Question: I'm working on a page in html. I was able to include an image in a box but I don't know why it is not visible. Should I have to include it somewhere? It is in the directory with all the others images of the project. Here is the view in my page
And here is my code:
HTML
'''
<div id="LibraryContent"style="text-align:center;">
<div id="adbox">
<img src="../images/thriller.jpg" align="left" style="width:100px;height:100px" />
</div>
<section class="container">
<nav>
<style>
div {
height: 650px;
width: 850px;
padding: 3px;
border: 3px solid;
vertical-align: middle;
}
</style>
</nav>
</section>
</div>
'''
CSS:
'''
#LibraryContent {
background: transparent;
vertical-align: top;
display: table-cell;
padding: 8px 0 0;
position: fixed;
top: 10%;
left: 50%;
margin-top: -50px;
margin-left: -300px;
}
#adbox {
width: 840px;
height: 150px;
margin-top: -9px;
background-color: dimgrey;
}
'''
As I had some problem posting the code I take away the body part. Hope you can help me. It is just a bug or maybe something with the type of the image. All the images are in the directory ../Web/Music/images. I'm not using javascript (just to be precise)
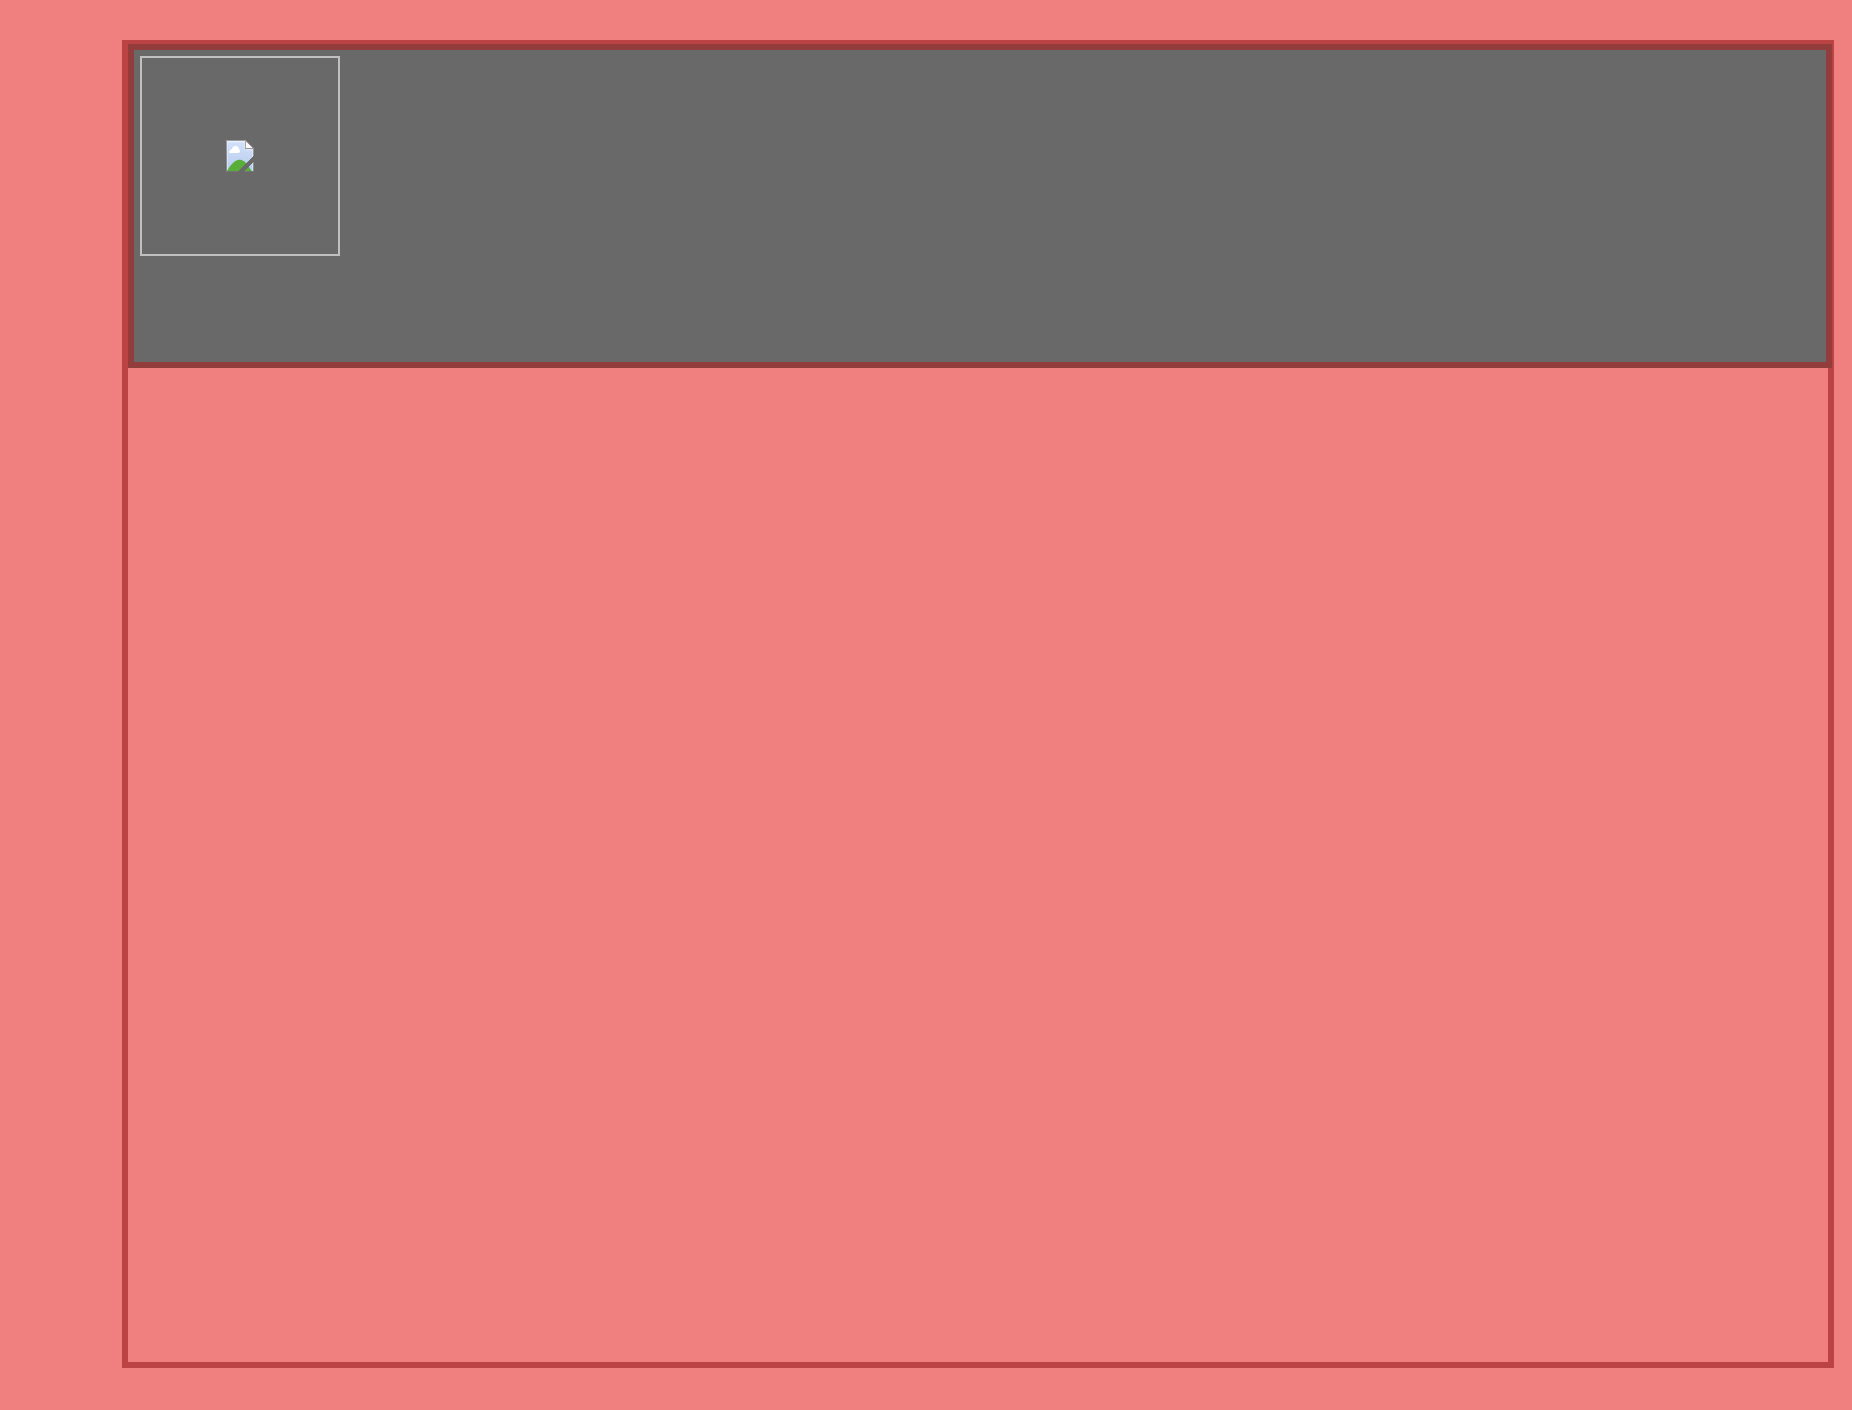
Answer: according to the above shown image the problem is related to the path
1. try to check that the path is correct or not
2. check that the file type you used is correct or not
3. check the case of file like you used thriller.jpg instead of Thriller.jpg